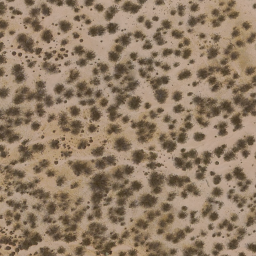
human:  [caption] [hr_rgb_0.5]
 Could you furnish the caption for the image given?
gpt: There are some grey plants scattered on the ground .

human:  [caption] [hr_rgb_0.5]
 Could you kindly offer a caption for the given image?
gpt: This is a chaparral .

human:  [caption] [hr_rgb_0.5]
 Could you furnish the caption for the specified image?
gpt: Lots of plants scattered on the ground. .

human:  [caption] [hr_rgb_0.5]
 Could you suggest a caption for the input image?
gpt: Lots of plants scattered in the loess ground. .

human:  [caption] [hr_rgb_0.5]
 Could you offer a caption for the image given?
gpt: Some grey plants are scattered in the loess ground .